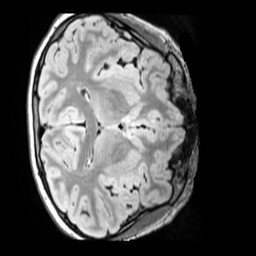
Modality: FLAIR
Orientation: axial
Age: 12
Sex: female
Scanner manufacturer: siemens
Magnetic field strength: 3 T
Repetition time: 5 s
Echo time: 0.388 s